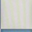
Piece: xx